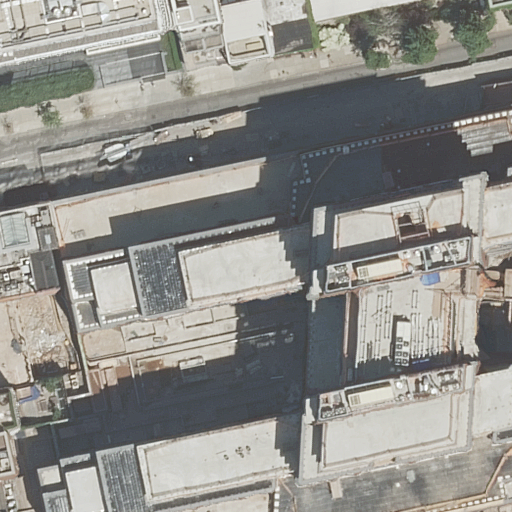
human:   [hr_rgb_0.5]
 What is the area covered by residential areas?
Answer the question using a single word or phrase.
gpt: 1382m2

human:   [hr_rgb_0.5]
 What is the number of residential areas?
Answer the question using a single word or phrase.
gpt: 1

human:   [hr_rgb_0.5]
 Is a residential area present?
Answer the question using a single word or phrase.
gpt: yes

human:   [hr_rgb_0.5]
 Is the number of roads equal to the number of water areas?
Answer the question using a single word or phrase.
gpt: no

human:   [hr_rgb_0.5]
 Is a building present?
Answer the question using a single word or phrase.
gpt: yes

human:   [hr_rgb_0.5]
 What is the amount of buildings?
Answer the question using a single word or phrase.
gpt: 15

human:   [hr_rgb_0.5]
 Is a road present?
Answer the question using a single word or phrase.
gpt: yes

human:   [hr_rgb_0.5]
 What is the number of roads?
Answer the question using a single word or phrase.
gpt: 1

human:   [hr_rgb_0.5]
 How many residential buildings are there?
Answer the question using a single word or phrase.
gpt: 15

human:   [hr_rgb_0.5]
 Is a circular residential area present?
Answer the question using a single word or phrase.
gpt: no

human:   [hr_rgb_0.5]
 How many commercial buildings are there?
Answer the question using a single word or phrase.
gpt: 0

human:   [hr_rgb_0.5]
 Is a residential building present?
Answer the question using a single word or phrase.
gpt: yes

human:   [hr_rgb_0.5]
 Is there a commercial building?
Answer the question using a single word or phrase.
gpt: no

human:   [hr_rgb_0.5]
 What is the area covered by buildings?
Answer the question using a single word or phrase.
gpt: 5191m2

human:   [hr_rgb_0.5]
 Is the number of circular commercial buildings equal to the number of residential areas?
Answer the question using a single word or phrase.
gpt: no

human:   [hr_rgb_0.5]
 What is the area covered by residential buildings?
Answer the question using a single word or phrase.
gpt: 5191m2

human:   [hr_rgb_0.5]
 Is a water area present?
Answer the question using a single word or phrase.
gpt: no

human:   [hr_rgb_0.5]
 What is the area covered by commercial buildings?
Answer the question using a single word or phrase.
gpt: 0m2

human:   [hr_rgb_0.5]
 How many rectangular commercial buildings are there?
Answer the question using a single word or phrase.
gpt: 0

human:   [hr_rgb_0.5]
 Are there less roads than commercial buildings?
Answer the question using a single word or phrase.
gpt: no

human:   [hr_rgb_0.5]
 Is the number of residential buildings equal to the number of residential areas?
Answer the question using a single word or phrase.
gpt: no

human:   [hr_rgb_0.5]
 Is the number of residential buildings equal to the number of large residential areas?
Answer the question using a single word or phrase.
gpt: no

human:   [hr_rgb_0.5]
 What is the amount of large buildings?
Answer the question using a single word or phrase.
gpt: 2

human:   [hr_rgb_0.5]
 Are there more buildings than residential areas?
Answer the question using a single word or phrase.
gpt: yes

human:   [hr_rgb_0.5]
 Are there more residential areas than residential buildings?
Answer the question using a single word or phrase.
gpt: no

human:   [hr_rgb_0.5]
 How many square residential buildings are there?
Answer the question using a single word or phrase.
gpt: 0

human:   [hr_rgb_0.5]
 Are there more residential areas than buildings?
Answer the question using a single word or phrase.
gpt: no

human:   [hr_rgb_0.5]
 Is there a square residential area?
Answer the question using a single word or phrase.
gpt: no

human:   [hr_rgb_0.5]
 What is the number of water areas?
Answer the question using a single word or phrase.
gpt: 0

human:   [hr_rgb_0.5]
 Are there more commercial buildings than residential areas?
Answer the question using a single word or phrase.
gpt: no

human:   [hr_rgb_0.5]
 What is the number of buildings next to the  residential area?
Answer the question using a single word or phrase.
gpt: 15

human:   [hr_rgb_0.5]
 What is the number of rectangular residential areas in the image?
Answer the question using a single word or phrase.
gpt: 1

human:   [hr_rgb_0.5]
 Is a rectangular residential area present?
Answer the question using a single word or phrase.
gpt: yes

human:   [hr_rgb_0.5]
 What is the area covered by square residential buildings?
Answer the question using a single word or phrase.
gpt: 0m2

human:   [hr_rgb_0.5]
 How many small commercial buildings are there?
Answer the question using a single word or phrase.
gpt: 0

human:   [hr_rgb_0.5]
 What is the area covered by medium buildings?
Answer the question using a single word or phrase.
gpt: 627m2

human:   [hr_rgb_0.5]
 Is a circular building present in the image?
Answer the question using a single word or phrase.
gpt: no

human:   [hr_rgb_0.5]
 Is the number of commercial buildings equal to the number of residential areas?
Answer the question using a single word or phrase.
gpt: no

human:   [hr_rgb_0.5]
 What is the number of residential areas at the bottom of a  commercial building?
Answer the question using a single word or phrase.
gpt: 0

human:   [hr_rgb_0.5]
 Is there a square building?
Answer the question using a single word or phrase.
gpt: no

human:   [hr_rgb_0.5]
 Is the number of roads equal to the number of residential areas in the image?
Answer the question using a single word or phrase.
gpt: yes

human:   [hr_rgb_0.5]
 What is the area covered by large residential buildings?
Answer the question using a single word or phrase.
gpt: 4075m2

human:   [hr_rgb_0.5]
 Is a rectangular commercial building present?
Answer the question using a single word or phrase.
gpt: no

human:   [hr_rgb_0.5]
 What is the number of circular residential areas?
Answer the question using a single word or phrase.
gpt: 0

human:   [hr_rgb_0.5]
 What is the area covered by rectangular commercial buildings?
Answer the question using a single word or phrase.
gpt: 0m2

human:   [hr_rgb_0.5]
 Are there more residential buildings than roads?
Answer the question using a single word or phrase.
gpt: yes

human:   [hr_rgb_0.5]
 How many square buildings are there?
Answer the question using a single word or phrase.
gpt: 0

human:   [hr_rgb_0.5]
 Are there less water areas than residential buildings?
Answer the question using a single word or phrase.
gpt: yes

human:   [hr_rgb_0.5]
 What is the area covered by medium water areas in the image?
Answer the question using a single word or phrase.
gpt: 0m2

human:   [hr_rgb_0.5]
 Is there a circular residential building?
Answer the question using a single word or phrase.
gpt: no

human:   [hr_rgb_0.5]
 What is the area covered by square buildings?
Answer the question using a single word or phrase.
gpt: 0m2

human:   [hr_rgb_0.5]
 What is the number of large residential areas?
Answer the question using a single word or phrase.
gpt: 1

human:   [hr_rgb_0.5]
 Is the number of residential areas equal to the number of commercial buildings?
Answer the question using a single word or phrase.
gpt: no

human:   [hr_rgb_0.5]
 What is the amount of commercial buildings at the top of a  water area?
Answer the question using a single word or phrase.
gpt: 0

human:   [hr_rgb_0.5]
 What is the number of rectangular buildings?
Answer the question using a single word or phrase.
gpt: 13

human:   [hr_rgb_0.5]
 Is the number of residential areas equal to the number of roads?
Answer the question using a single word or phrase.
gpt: yes

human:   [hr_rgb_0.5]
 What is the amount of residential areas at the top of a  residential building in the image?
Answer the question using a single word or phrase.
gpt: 0

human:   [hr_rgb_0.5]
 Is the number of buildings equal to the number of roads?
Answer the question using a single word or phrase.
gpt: no

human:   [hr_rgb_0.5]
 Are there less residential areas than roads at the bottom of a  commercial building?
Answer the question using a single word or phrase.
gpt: no

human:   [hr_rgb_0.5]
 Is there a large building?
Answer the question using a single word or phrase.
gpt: yes

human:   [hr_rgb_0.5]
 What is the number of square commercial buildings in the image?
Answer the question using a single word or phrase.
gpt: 0

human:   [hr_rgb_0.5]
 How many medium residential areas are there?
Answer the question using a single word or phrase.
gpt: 0

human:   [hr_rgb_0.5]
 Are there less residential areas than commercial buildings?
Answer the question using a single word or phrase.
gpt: no

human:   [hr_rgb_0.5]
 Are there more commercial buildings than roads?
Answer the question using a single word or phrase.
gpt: no